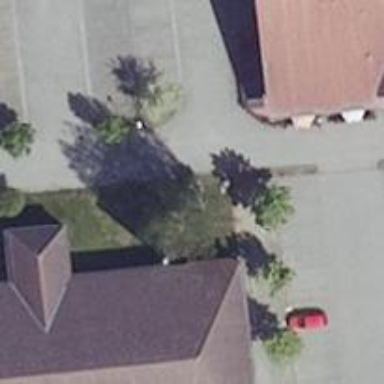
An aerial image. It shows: Road serving as parking aisle.